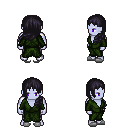
a pixel art fantasy rpg character, male body template, dark elf, purple skin, green robe, metal pants, raven left-swept hairstyle, white slippers, four views (front, back, left, right), 2x2 character sprite sheet, small pixel art, hard edges, no anti-aliasing